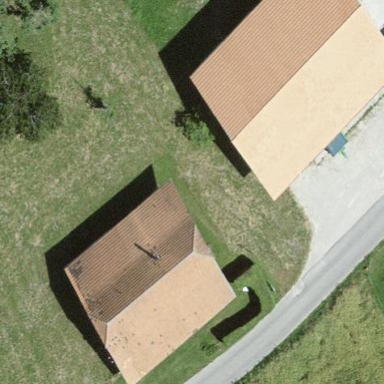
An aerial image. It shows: Farm building.